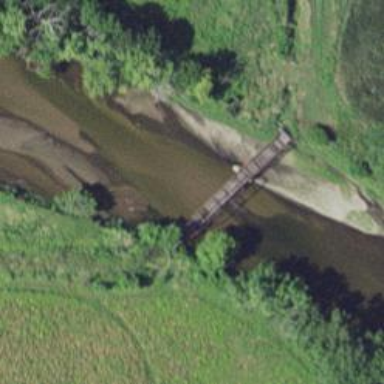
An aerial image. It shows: Footway on bridge.